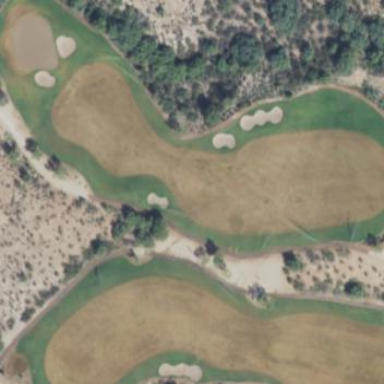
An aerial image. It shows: Golf rough area.